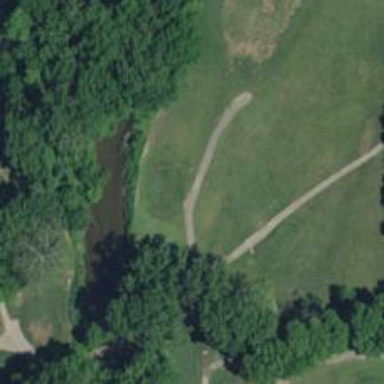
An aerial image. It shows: Footway that doubles as golf path.